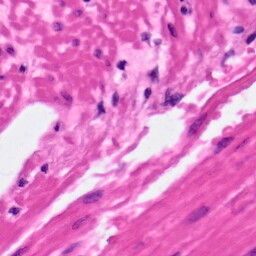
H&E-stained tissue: Pancreatic